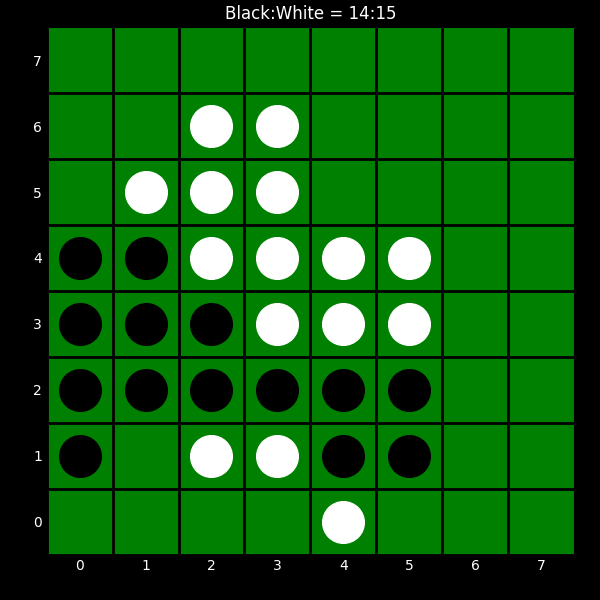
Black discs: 14
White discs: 15